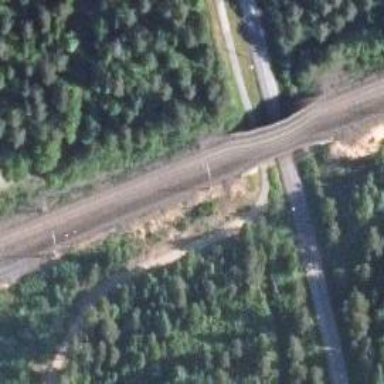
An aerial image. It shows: Rail siding with electrified contact lines.